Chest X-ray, PA view. Patient: 43 years old, sex F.
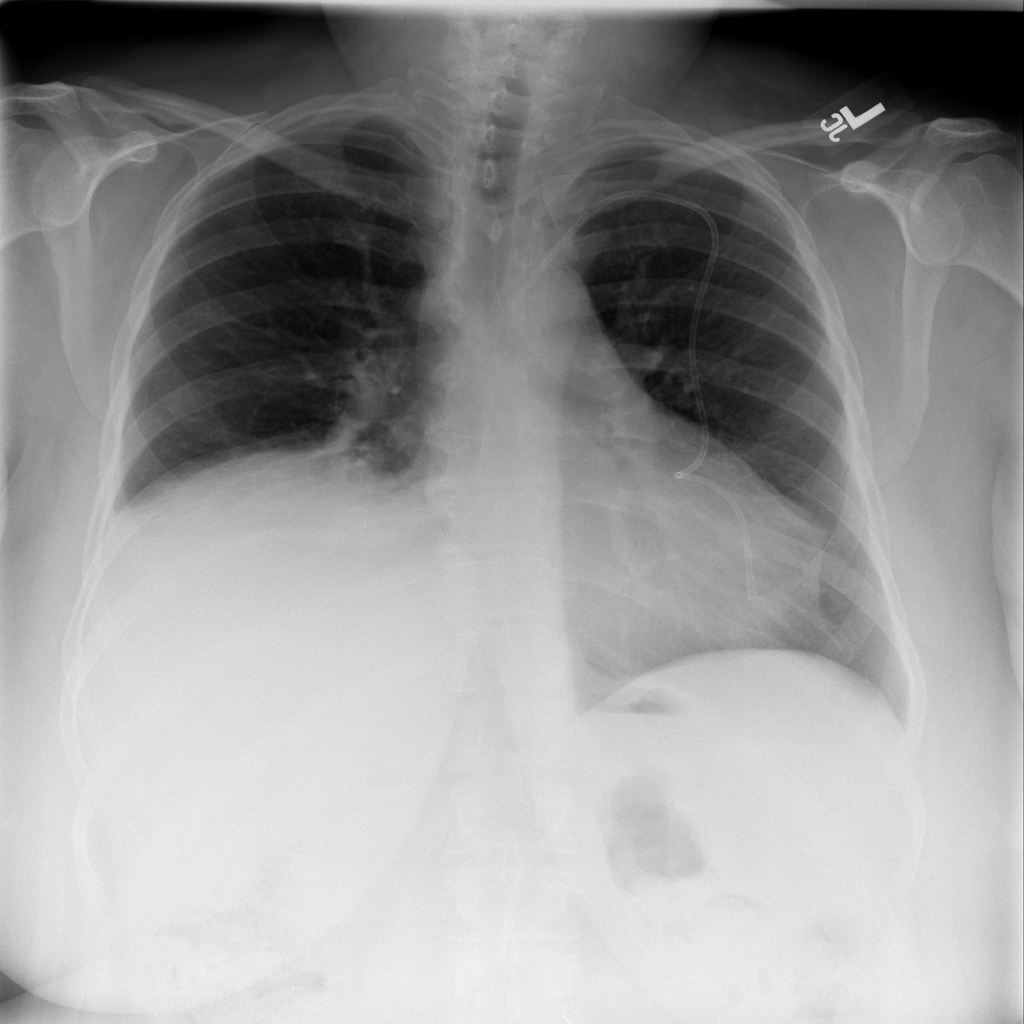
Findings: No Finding